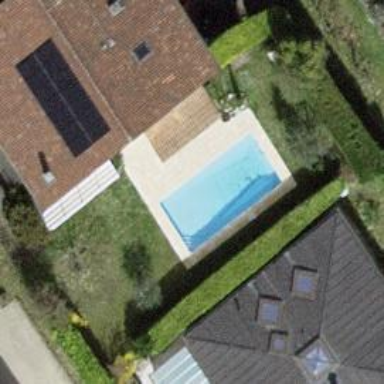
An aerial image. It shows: Swimming pool located in leisure land.